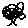
Label: tree